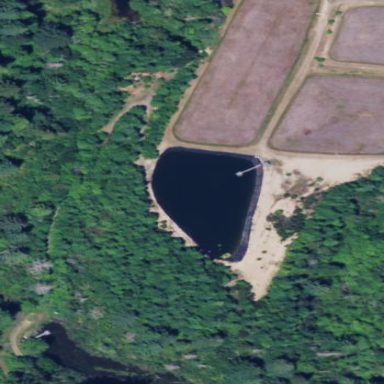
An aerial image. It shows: Pond with natural water.